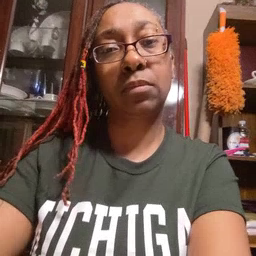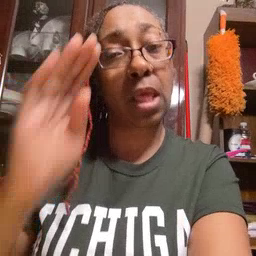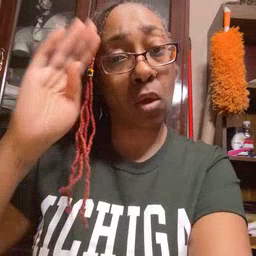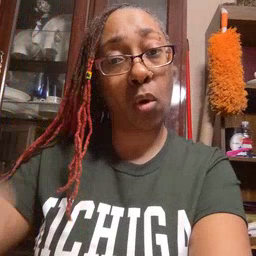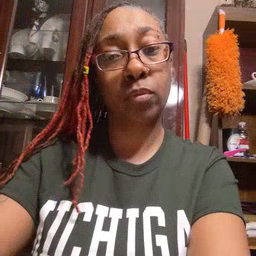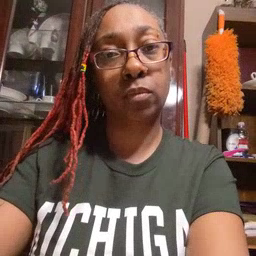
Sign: hello